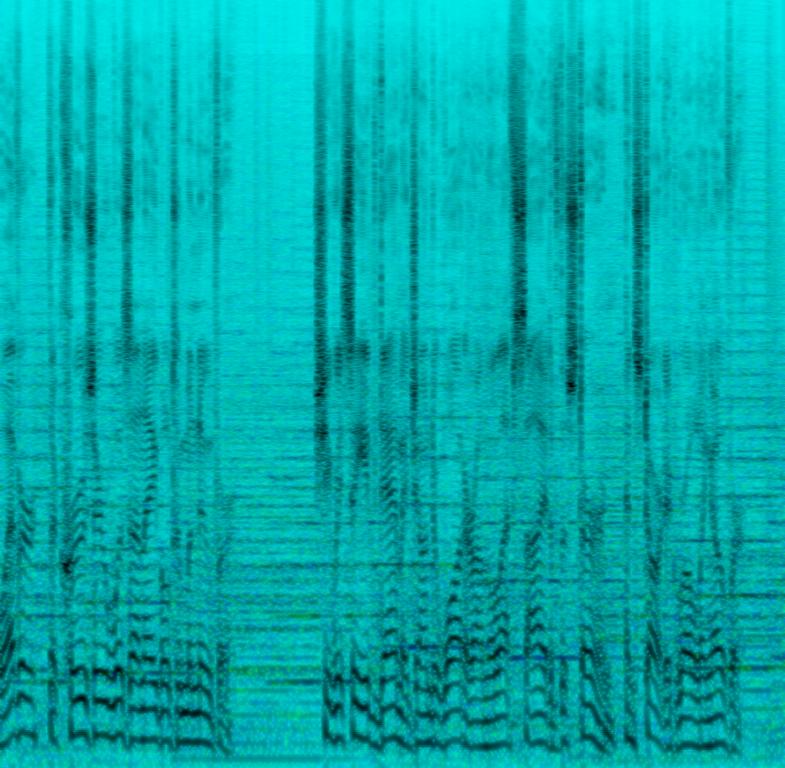
The low quality recording features a short snippet of flat male vocal talking, while in the background an orchestral music is playing. The music contains sustained brass melody, wide huge percussion and sustained strings melody. It sounds powerful and epic.